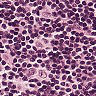
Metastatic tissue present: no